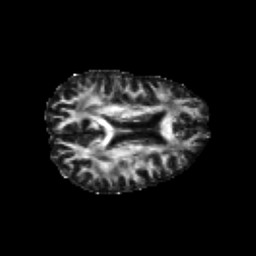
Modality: FA
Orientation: axial
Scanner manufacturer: siemens
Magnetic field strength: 3 T
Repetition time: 6.8 s
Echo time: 0.093 s